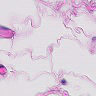
Metastatic tissue present: no